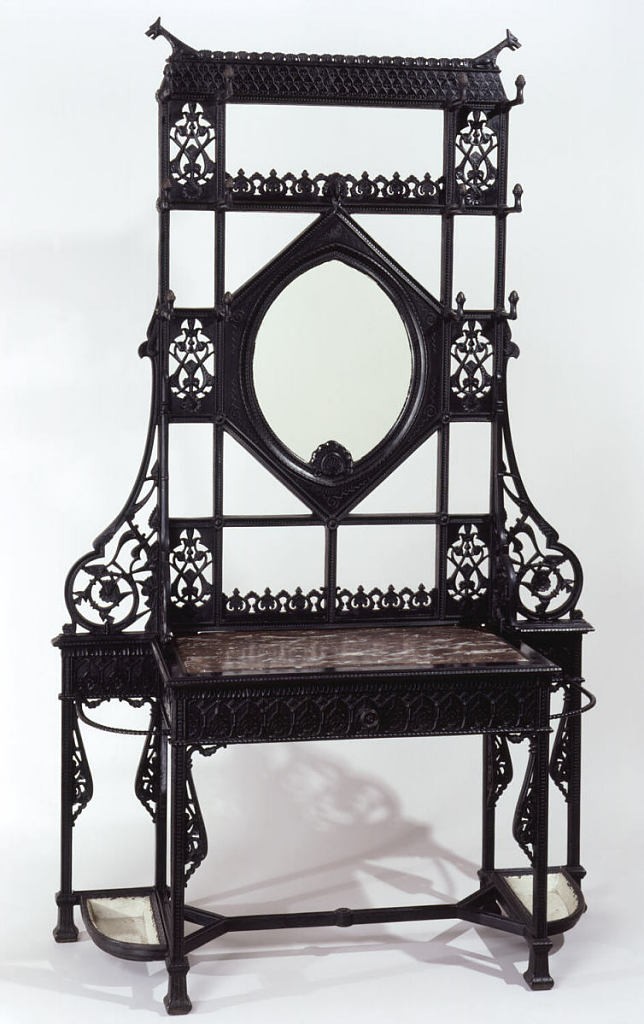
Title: Hall stand
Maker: Coalbrookdale Company, Coalbrookdale, Shropshire, England, founded 1709
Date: ca. 1875
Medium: Cast iron, marble, glass, brass
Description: Large, cast iron frame, rectangular in shape, composed of top mirrored section and table-like base. Top section has oval mirror at center, with two rows of six hooks either side; iron framework ornamented with molded and pierced oriental stylized leaf motifs, two dog-like figures at top corners, and turkey head top edge of mirror. Base has inset marble top, central drawer with projecting brass(?) knob. Removable trays lower sides with curved supporting rail above. Stretcher at base. Ironwork ornamented with stylized leaf patterns, as top section.